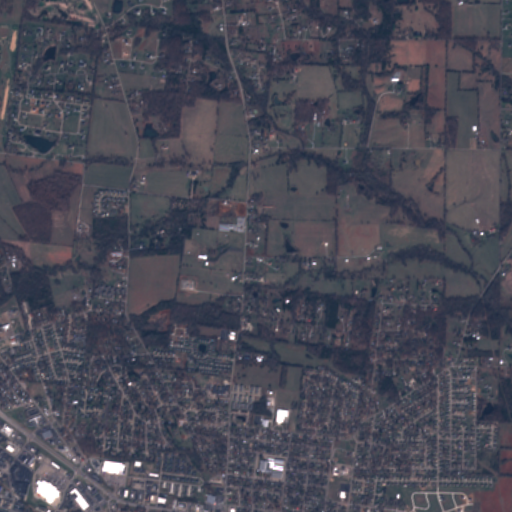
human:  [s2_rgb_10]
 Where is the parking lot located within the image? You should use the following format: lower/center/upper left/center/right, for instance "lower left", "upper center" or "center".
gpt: The parking lot is located in the lower left of the image.
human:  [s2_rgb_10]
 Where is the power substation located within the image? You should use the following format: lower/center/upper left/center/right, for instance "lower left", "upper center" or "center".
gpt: The power substation is located in the center of the image.
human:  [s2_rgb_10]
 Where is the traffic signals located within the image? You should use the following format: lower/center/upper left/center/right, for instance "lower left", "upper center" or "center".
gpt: The traffic signals is located in the lower left of the image.
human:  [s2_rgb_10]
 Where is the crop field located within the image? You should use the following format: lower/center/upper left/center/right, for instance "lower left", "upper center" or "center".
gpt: There is no crop field in the image.